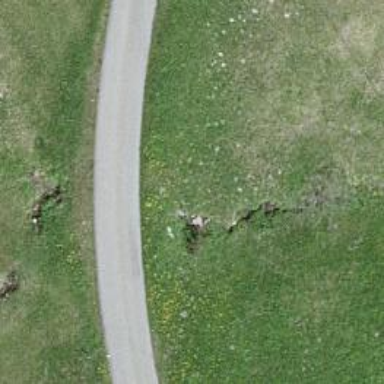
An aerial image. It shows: Culvert tunnel.